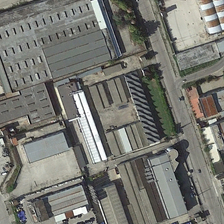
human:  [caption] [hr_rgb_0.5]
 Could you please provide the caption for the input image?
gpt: this plant belongs to the industrial area .

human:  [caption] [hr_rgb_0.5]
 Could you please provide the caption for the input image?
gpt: a lot of green plants are planted around the factory .

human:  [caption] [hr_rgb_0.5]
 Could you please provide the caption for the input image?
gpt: this plant belongs to the industrial area .

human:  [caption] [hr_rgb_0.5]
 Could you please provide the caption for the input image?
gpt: a lot of green plants are planted around the factory .

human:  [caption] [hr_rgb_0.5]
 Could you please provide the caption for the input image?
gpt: this plant belongs to the industrial area .